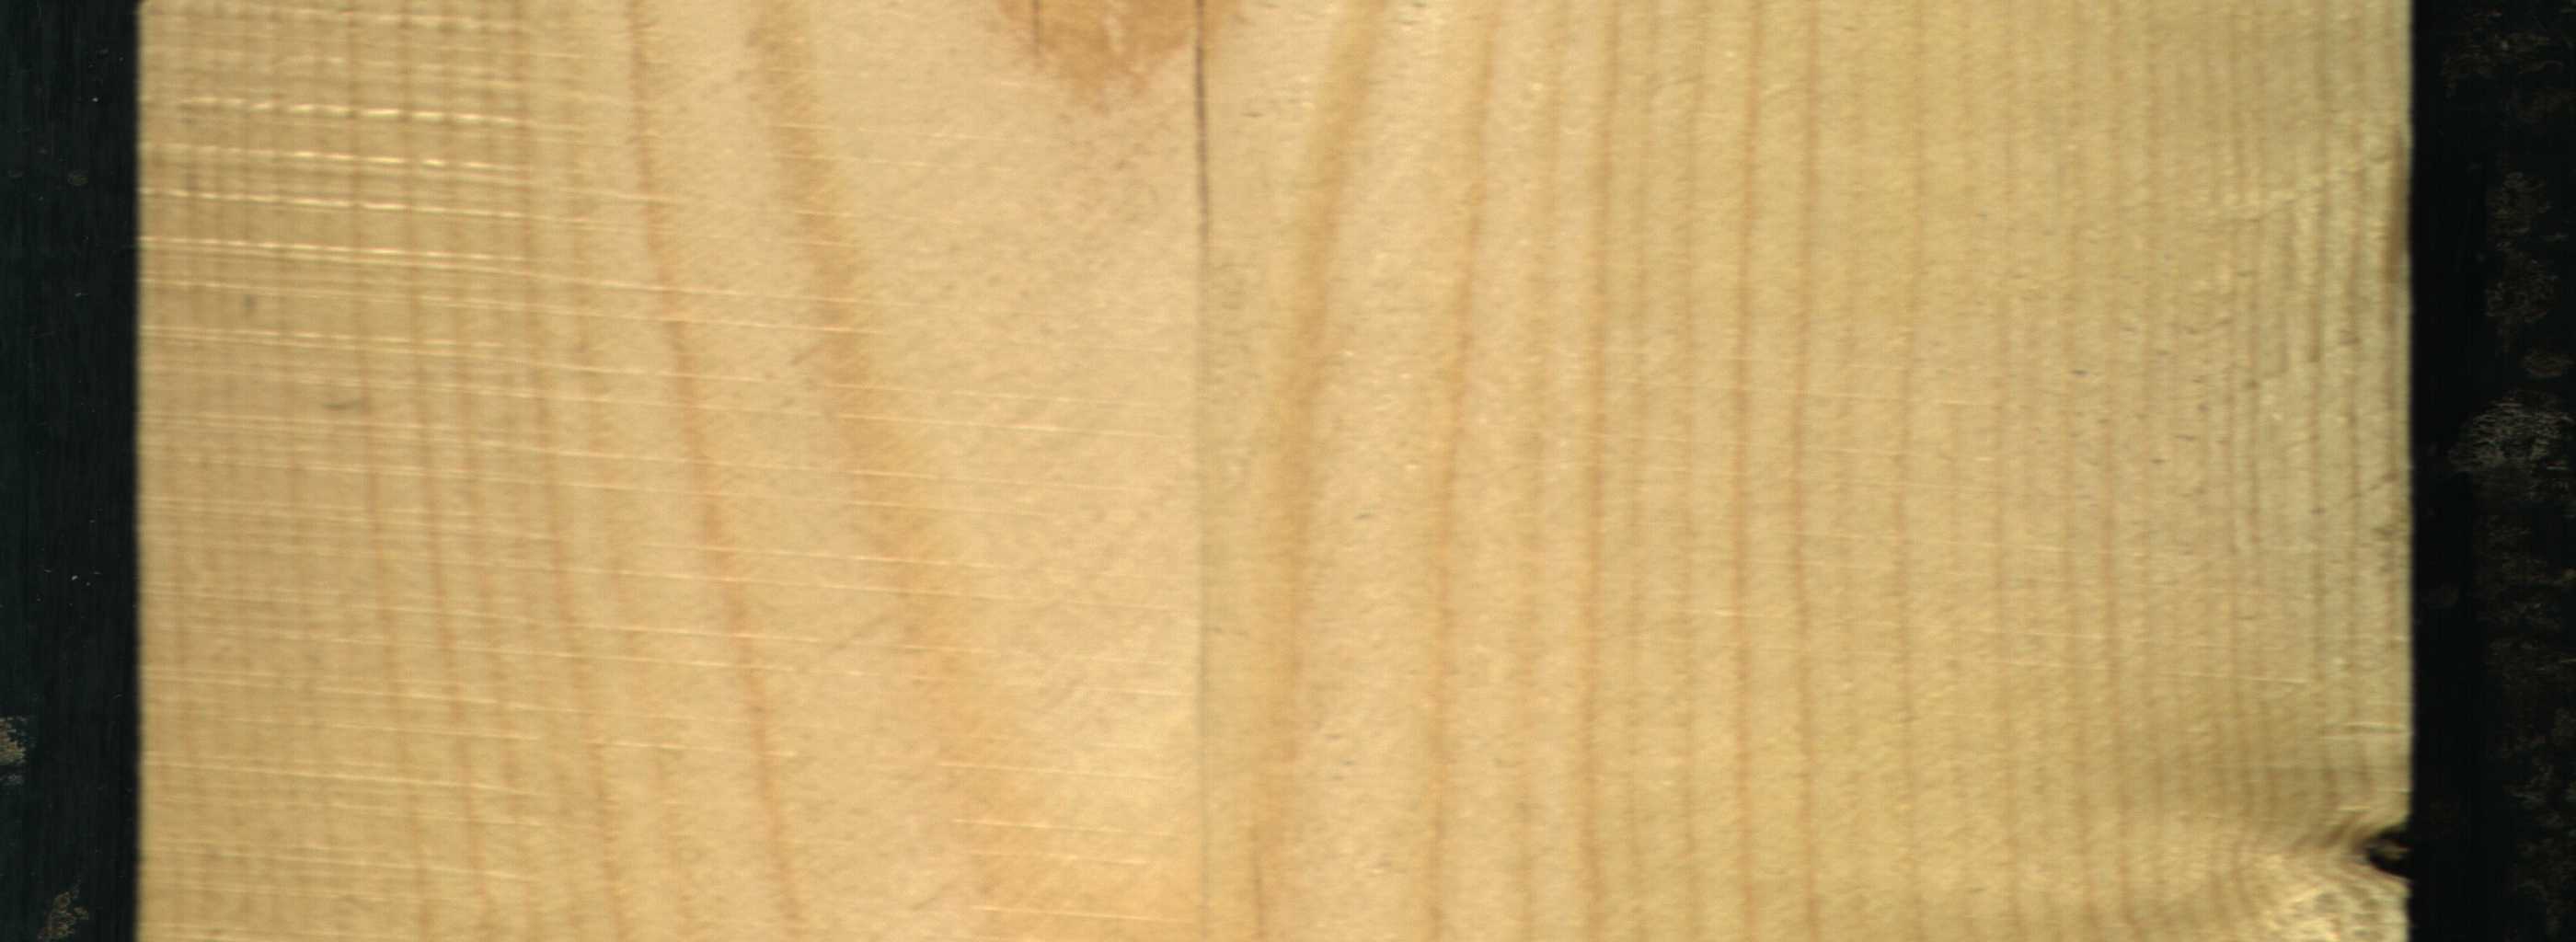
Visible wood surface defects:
Knot_missing